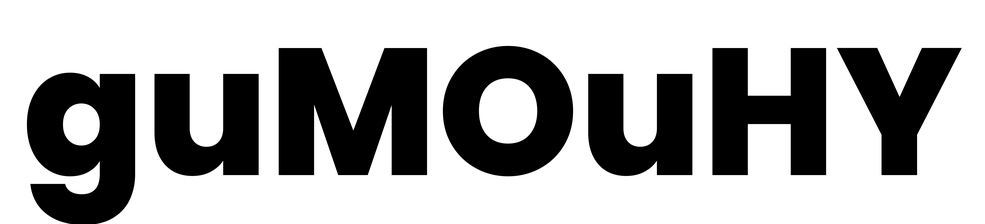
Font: Poppins-ExtraBold